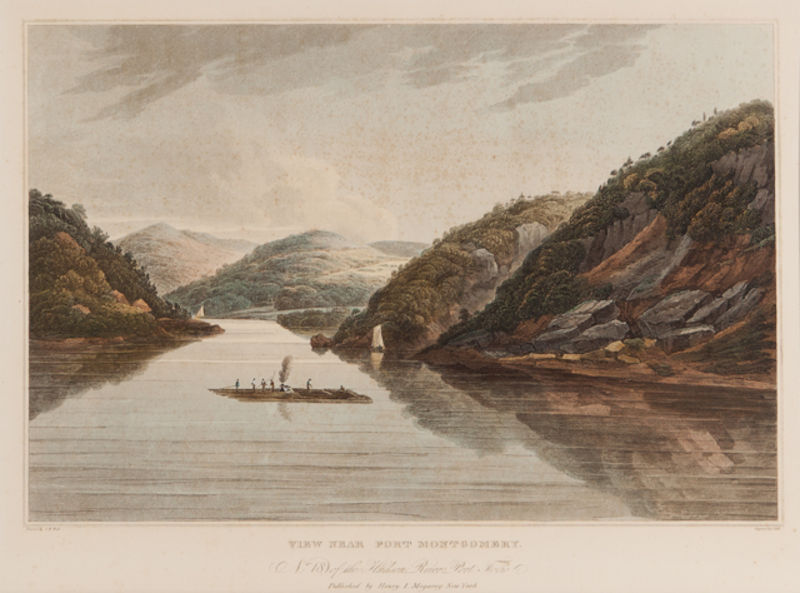
Titel: View near Fort Montgomery
Künstler: John Hill
Standort: Amherst (Massachusetts, USA)
Institution: Mead Art Museum, Amherst College
Schlagwörter: men, people, figures, green, grey, painting, picture, print, reflection, brown, perspective, wood, smoke, clouds, rock, rocks, sky, tree, boat, hill, hills, lake, landscape, mountain, mountains, nature, ocean, sea, ship, water, waves, reflections, trees, america, forest, light, river, view, color, illustration, line, boats, sailor, sailors, seascape, sunlight, ink, diagonal, lines, canoe, slope, fish, calm, figure, wash, shadows, fishermen, port, sailing, border, floating, fishes, woods, raft, shrubbery, fisherman, gray sky, grey sky, rivers, lakes, montgomery, americana, port montgomerry, port montgomery, mississippi, oceans, seas, fishman, survuval